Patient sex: F
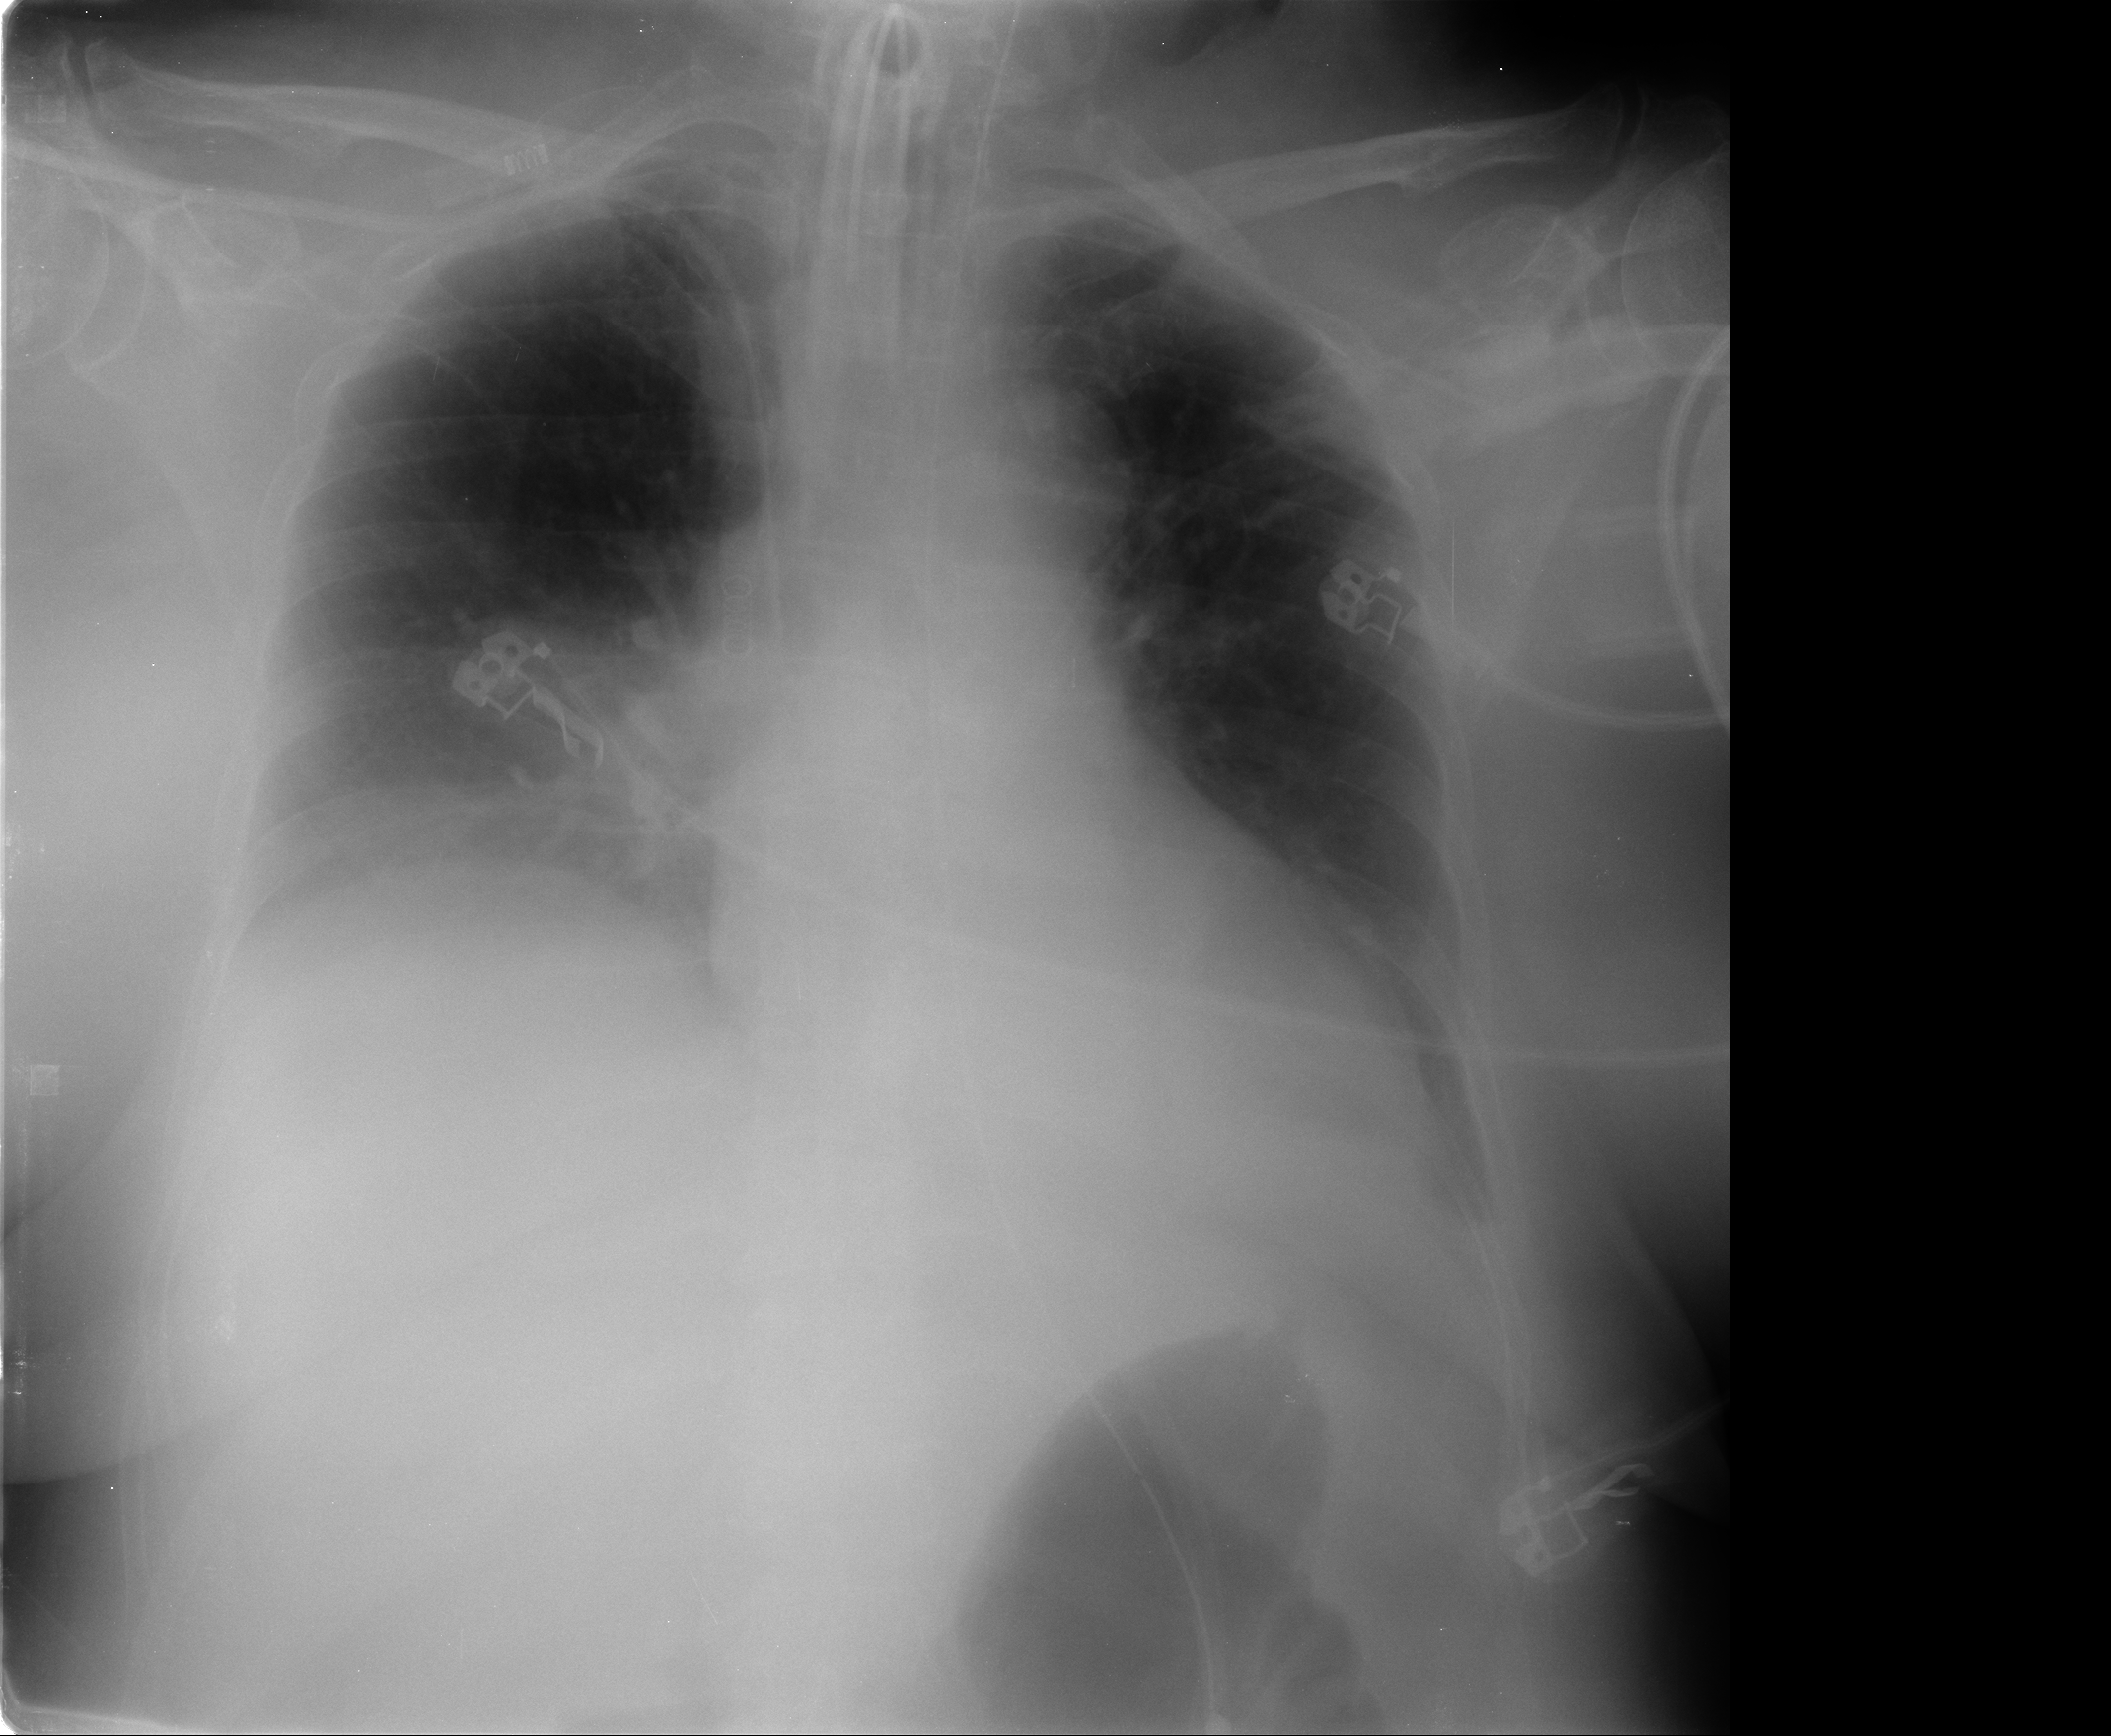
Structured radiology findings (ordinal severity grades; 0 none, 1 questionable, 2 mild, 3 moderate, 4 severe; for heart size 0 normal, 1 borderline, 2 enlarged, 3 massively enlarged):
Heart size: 1
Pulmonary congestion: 2
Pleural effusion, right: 2
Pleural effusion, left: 2
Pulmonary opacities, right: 2
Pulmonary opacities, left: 0
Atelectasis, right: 2
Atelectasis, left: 2